Question: I had created a sample HTML for Table where I have 3 columns and 2 rows.
'''
<!DOCTYPE html>
<html>
<body>
<table border='1' width='400px' cellspacing="0" cellpadding="2" height='100%' style='color: black;'>
<tr style='color: #fff; background: black;'>
<th>column1</th>
<th>column2</th>
<th>column3</th>
</tr>
<tr>
<td></td><td> </td><td> 1234</td>
</tr>
<tr>
<td> 190</td><td> 2</td><td>454545</td>
</tr>
</table>
</body>
</html>
'''
The table created successfully but the separator is missing between the columns where the data is not available. This issue occured only in IE, in Mozilla it works fine. Can anyone help me to find out a solution for this?

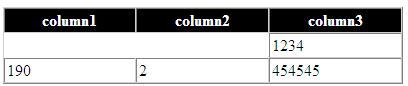
Answer: You can fix this by defining exact border style for both table as well as td tags, by doing this you prevent browser from applying its own styling. Remove 'border='1'' and define
'''
table {
border: 1px solid #3C2610;
}
td {
border: 1px solid #3C2610;
}
'''
The cell dosn't exist in some IE's unless it's filled with something. If you can put a ' ' (non breaking space) to fill the void, that will usually work.
Apparently, IE8 shows the cells by default, and you have to hide it with empty-cells:hide But it doesn't work at all in IE7 (which hides by default)
Another solution is adding these two attributes to the table element: 'frame="box"' and 'rules="all"' like this:
'''
<table border="1" cellspacing="0" frame="box" rules="all">
'''